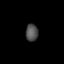
Tissue: prostate
Cell type: T cells
Senescence score: 0.2515
Nuclear area (px): 211
Mean DAPI intensity: 78.427